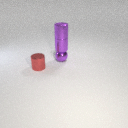
small purple metal cylinder below small purple metal cylinder